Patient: sex F, age 77
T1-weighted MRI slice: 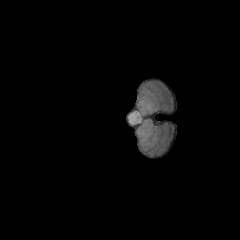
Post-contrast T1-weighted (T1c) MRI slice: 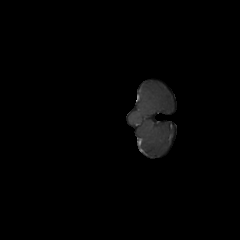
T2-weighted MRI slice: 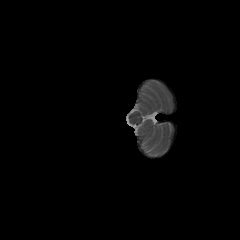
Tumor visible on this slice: no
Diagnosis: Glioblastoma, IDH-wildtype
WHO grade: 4